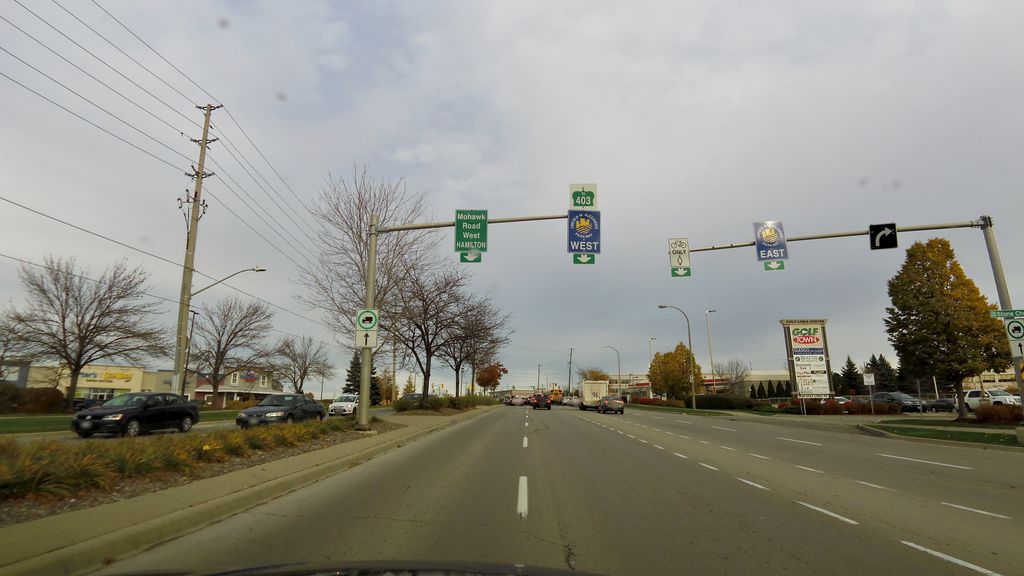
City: hamilton